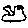
Label: bird